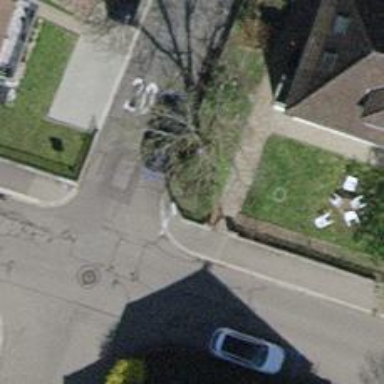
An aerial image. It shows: Kerb barrier.